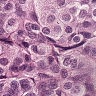
Metastatic tissue present: yes